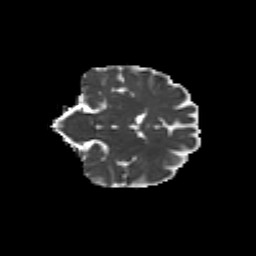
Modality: MD
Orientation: coronal
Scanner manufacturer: siemens
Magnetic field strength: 3 T
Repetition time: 9.2 s
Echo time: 0.084 s